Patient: sex F, age 44
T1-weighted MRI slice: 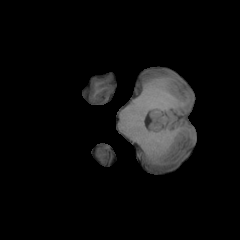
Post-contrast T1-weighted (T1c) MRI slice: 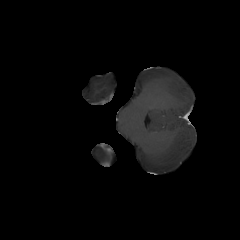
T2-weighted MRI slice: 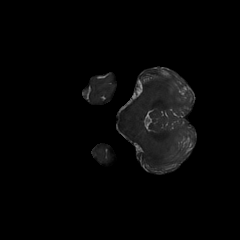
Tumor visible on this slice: no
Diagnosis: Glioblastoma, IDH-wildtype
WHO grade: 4